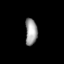
Tissue: lung
Cell type: Epithelial cells
Senescence score: 0.2069
Nuclear area (px): 311
Mean DAPI intensity: 156.945